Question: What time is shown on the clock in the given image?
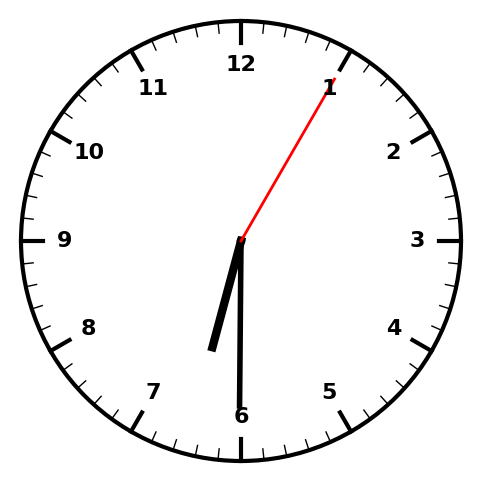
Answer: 06:30:05